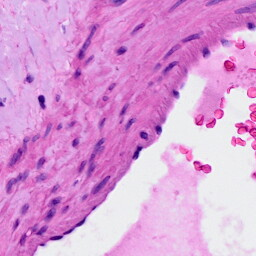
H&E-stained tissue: Ovarian